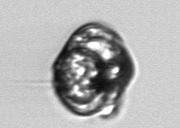
Label: Proterythropsis